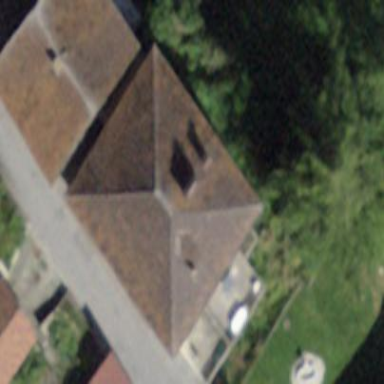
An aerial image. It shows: Simple and straightforward house.